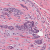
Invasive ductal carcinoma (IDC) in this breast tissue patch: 1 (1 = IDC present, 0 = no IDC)